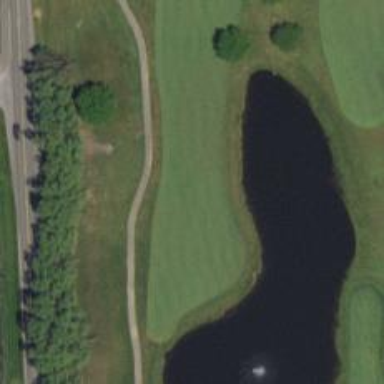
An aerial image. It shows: View of golf hole.